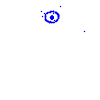
Particle: kaon